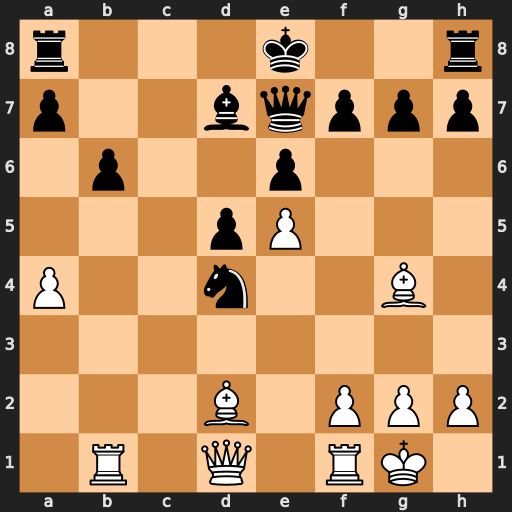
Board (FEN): r3k2r/p2bqppp/1p2p3/3pP3/P2n2B1/8/3B1PPP/1R1Q1RK1
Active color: w
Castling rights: kq
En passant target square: -
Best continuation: Bb4 Qh4 g3 Qd8 Qxd4